Question: I want to control the execution of a PowerShell programm by an XML-file.
I started to design the XML-file and it currently looks like this:
'''
<?xml version="1.0" encoding="utf-8"?>
<Sequences>
<Sequence>
<SequenceName>Sequence-A</SequenceName>
<SequenceNumber>01</SequenceNumber>
<Package>
<PackageFolder>Package-A</PackageFolder>
<PackageNumber>01</PackageNumber>
</Package>
<Package>
<PackageFolder>Package-B</PackageFolder>
<PackageNumber>02</PackageNumber>
</Package>
</Sequence>
<Sequence>
<SequenceName>Sequence-B</SequenceName>
<SequenceNumber>02</SequenceNumber>
<Package>
<PackageFolder>Package-C</PackageFolder>
<PackageNumber>01</PackageNumber>
</Package>
<Package>
<PackageFolder>Package-D</PackageFolder>
<PackageNumber>02</PackageNumber>
</Package>
</Sequence>
</Sequences>
'''
In PoSh I read-in this XML by:
'''
[xml]$xml = Get-Content -Path "PathToMyXmlFile"
'''
I can get an object-like view by using the following code-line:
'''
$xml.Sequences.GetEnumerator()
'''
Screenshot of Command-Output:

At the moment I do not get any further, because I don't know how to select a node in my XML. For example I want to get the "PackageFolder" Package-A or the "PackageNumber" of Package-A. ($xml.Sequences."Sequence-A"...)
How to select those elements correctly?
Is the design of the XML not usable for this?
Thank you!
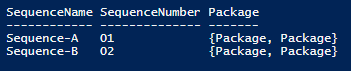
Answer: <URL> gives a good overview on accessing XML nodes. Basically, you have 2 ways of accessing the nodes, directly, or using XPATH.
Starting by loading your data:
'''
[xml]$xml = @"
<?xml version="1.0" encoding="utf-8"?>
<Sequences>
<Sequence>
<SequenceName>Sequence-A</SequenceName>
<SequenceNumber>01</SequenceNumber>
<Package>
<PackageFolder>Package-A</PackageFolder>
<PackageNumber>01</PackageNumber>
</Package>
<Package>
<PackageFolder>Package-B</PackageFolder>
<PackageNumber>02</PackageNumber>
</Package>
</Sequence>
<Sequence>
<SequenceName>Sequence-B</SequenceName>
<SequenceNumber>02</SequenceNumber>
<Package>
<PackageFolder>Package-C</PackageFolder>
<PackageNumber>01</PackageNumber>
</Package>
<Package>
<PackageFolder>Package-D</PackageFolder>
<PackageNumber>02</PackageNumber>
</Package>
</Sequence>
</Sequences>
"@
'''
Directly, involves needing to either directly access, or iterate through the nodes, e.g.:
'''
PS C:\> $xml.Sequences.Sequence[0].Package[0]
PackageFolder PackageNumber
------------- -------------
Package-A 01
'''
This means you have to know the order. The "Better" way is to iterate through the objects:
'''
PS C:\> $SeqA = $xml.Sequences.Sequence | Where-Object { $_.SequenceName -eq "Sequence-A" }
PS C:\> $SeqA
SequenceName SequenceNumber Package
------------ -------------- -------
Sequence-A 01 {Package, Package}
PS C:\> $SeqA.Package | Where-Object { $_.PackageFolder -eq "Package-A" }
PackageFolder PackageNumber
------------- -------------
Package-A 01
'''
Or the oneliner:
'''
($xml.Sequences.Sequence | Where-Object { $_.SequenceName -eq "Sequence-A" }).Package | Where-Object { $_.PackageFolder -eq "Package-A" }
'''
The second approach is to use XPATH, where you gain some flexibility for searching at the cost of ease of use:
'''
$xml.SelectSingleNode("//Sequences/Sequence[contains(SequenceName, 'Sequence-A')]/Package[contains(PackageFolder, 'Package-A')]")
'''
It all depends on how you want to use the object.